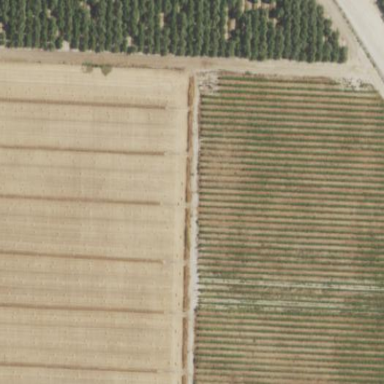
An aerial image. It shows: Vineyard with grape crops.